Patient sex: M
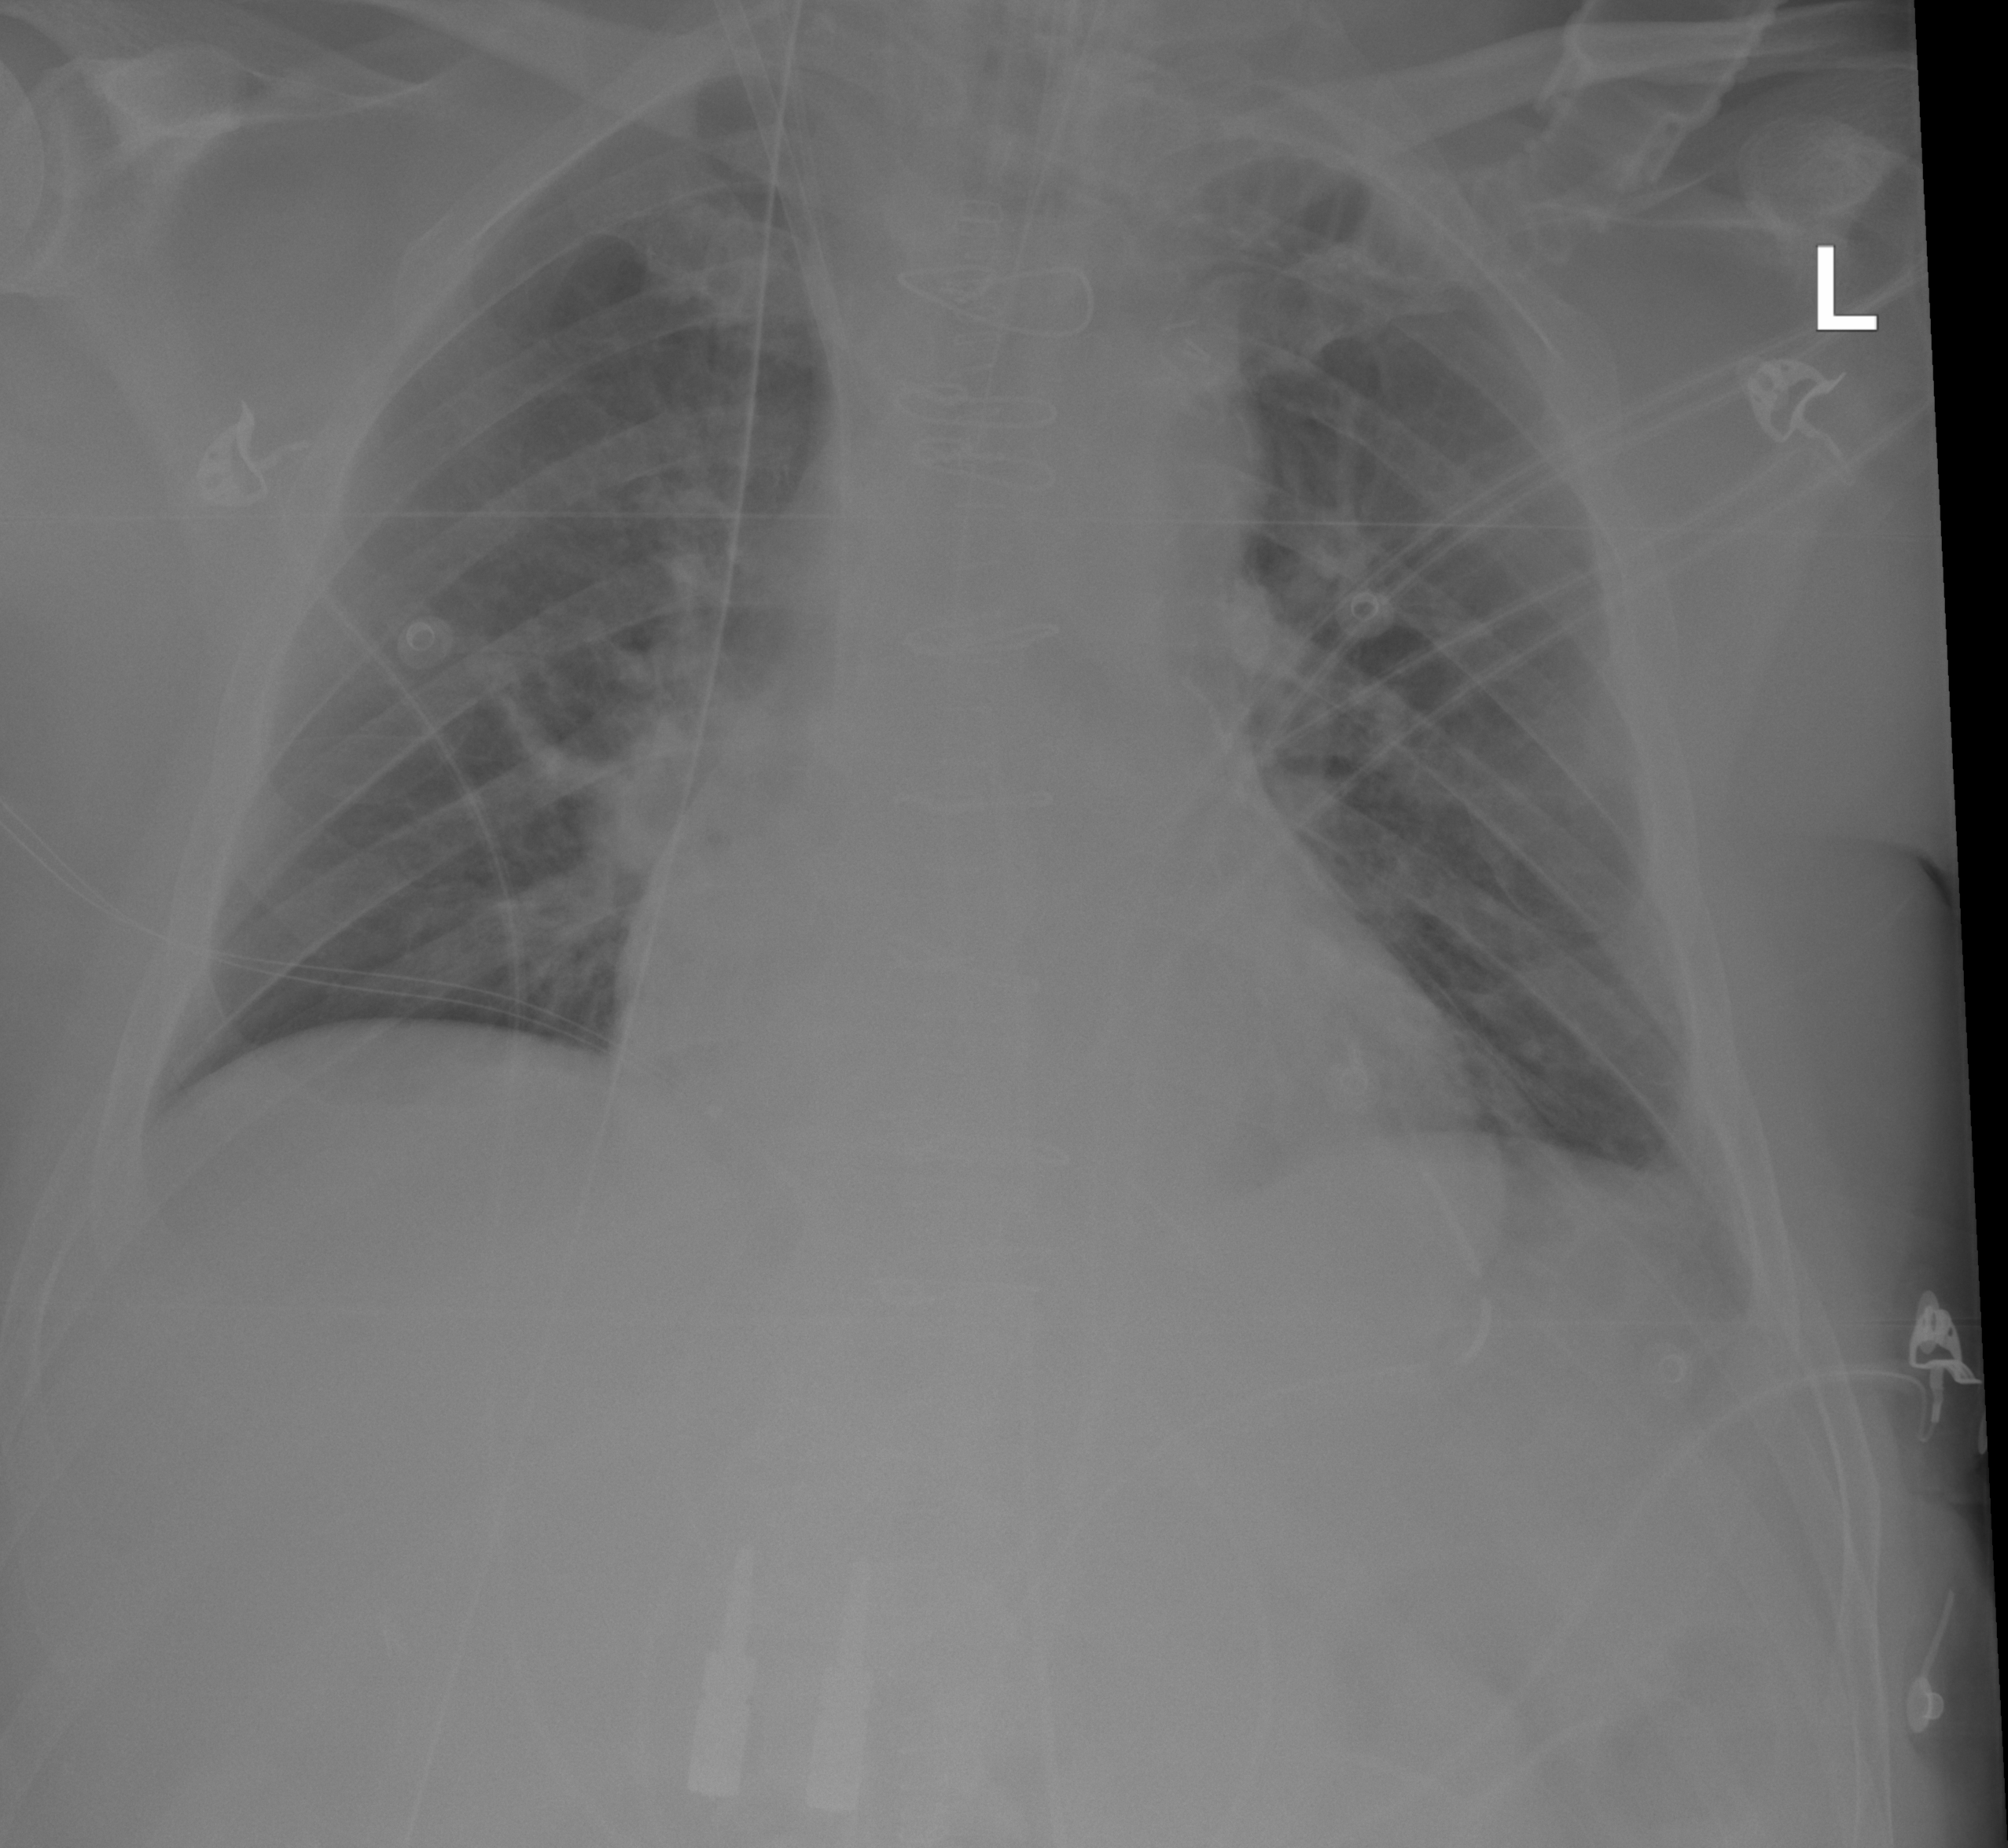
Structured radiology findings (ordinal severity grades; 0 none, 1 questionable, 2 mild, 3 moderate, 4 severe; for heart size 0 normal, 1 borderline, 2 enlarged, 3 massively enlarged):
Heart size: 1
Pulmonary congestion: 2
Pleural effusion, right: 0
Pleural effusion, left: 2
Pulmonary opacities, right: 0
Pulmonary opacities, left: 0
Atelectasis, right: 0
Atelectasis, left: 0